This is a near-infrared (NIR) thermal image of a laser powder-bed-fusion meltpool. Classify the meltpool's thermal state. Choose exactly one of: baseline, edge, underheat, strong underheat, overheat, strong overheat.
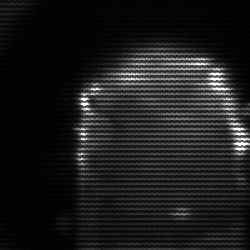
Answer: baseline